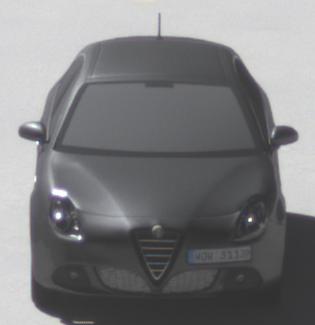
Make: Alfa Romeo
Model: Giulietta 1.4 TB 16V
Detailed model: Giulietta (940)
Model produced from: 2010/05
Model produced until: 2013/03
Doors: 5
Color: gray
Road condition: dry road
Daytime: midday
Contrast: high contrast